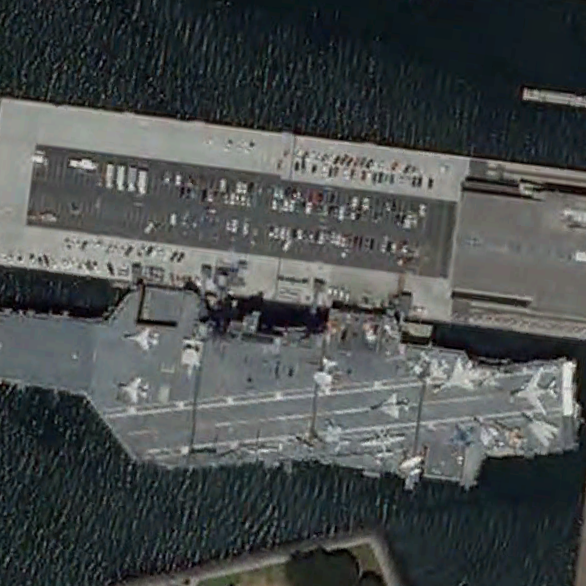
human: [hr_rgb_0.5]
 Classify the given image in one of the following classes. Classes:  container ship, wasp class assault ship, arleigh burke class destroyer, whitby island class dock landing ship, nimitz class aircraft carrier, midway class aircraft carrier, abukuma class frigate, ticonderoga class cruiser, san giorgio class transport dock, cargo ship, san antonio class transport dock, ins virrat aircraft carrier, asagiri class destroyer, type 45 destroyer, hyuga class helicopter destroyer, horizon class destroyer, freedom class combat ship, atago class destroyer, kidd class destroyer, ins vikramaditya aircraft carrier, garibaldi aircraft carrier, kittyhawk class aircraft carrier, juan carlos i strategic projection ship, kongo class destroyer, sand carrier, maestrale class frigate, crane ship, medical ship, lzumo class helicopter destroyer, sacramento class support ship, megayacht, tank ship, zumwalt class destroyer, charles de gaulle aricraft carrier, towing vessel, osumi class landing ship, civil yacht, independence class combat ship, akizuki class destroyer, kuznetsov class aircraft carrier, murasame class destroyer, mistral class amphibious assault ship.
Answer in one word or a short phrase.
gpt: Midway class aircraft carrier